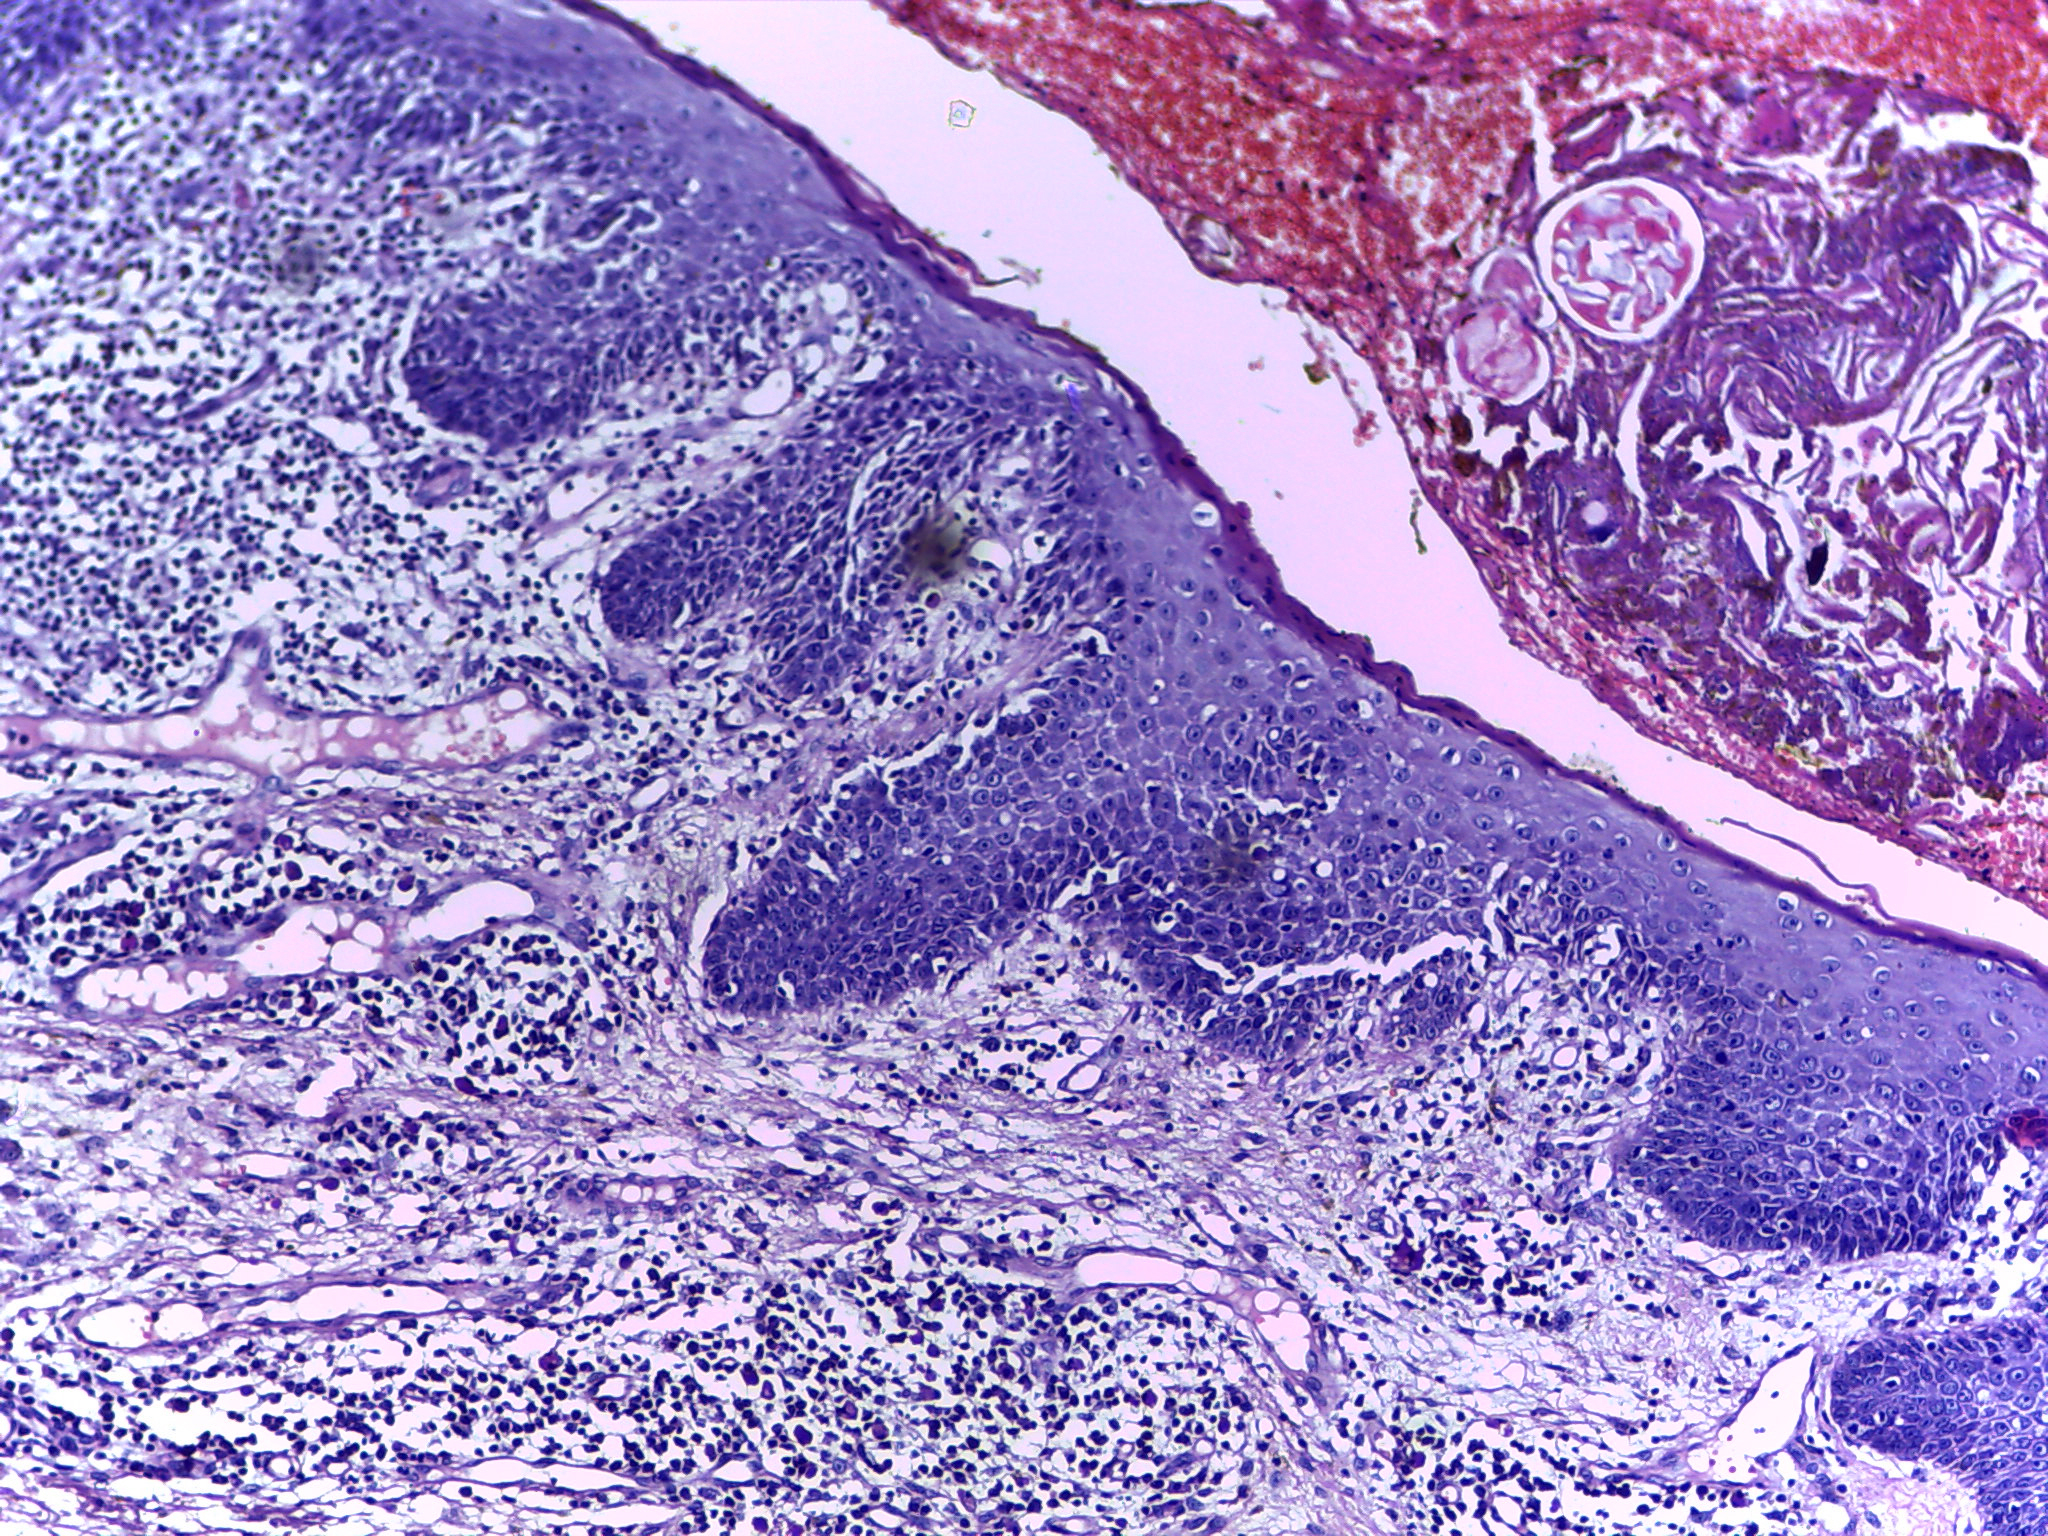
Diagnosis: OSCC